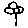
Label: flower